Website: home-depot
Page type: customer-info-address
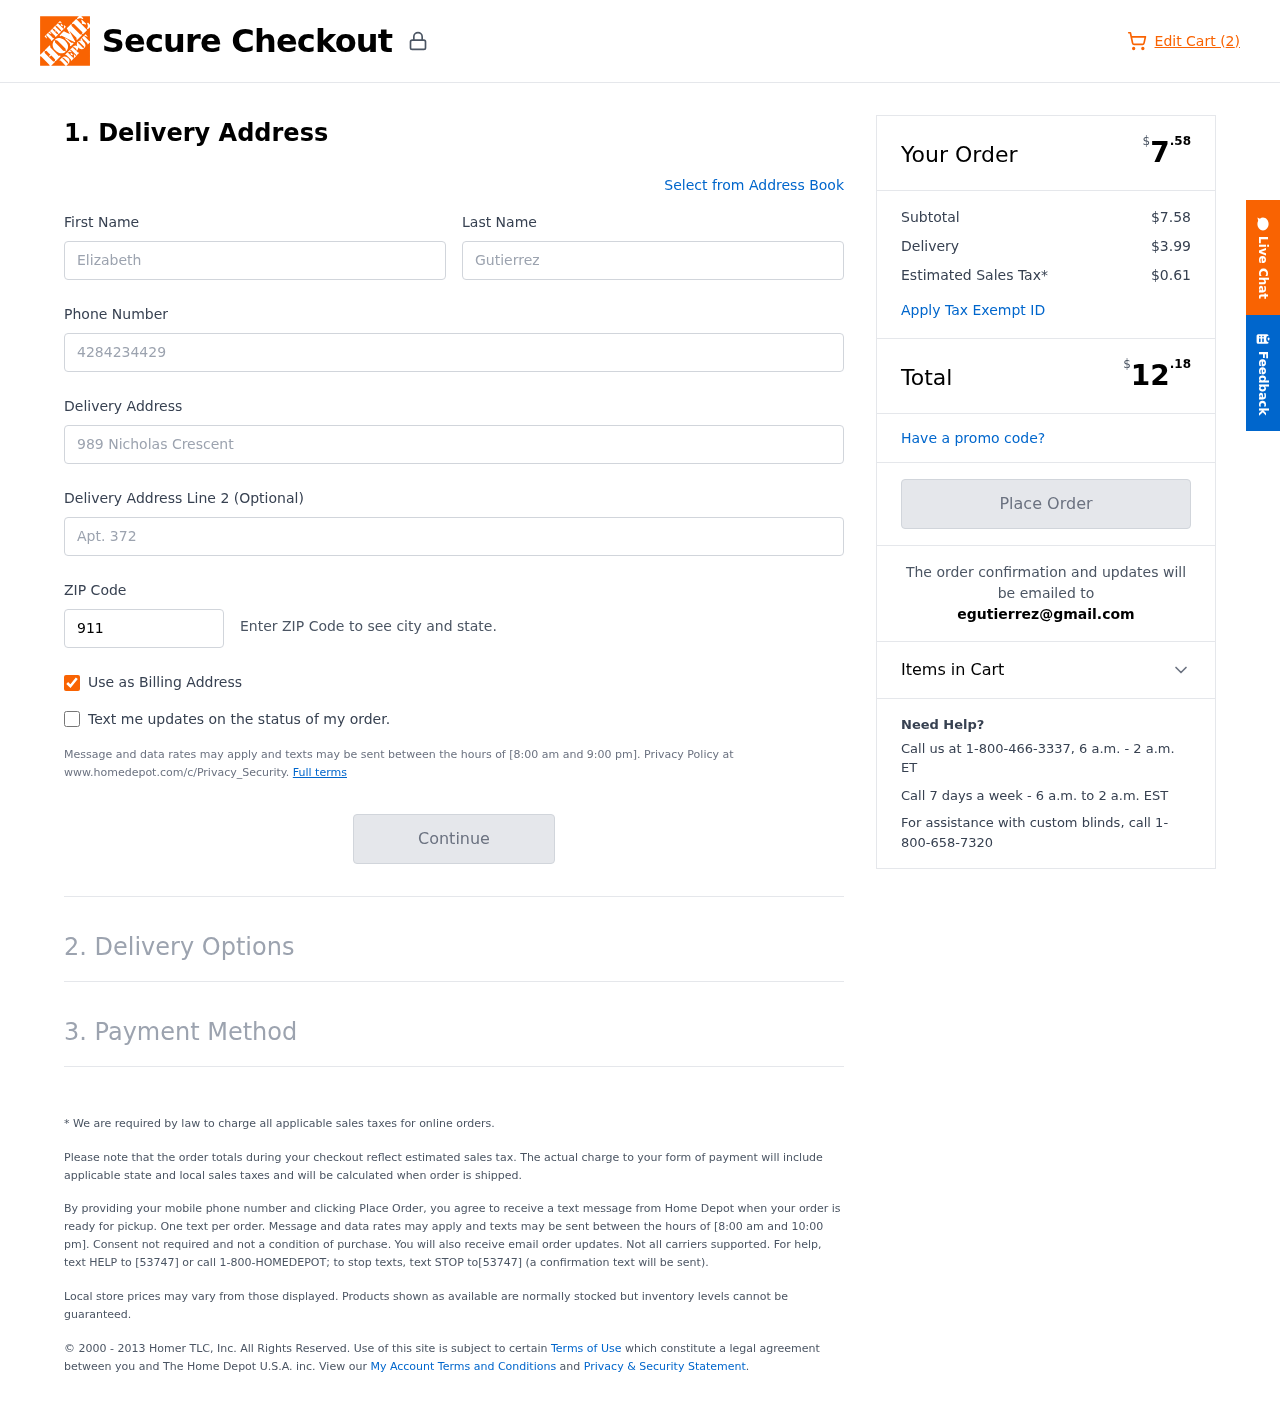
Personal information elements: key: PII_EMAIL
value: egutierrez@gmail.com
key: PII_FIRSTNAME
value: Elizabeth
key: PII_LASTNAME
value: Gutierrez
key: PII_PHONE
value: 4284234429
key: PII_POSTCODE
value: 91152
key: PII_STREET
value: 989 Nicholas Crescent
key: PII_STREET2
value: Apt. 372
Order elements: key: ORDER_NUM_ITEMS
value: Edit Cart (2)
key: ORDER_SUBTOTAL_HEADER
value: $7.58
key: ORDER_SUBTOTAL
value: $7.58
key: ORDER_SHIPPING_COST
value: $3.99
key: ORDER_TAX
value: $0.61
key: ORDER_TOTAL2
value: $12.18